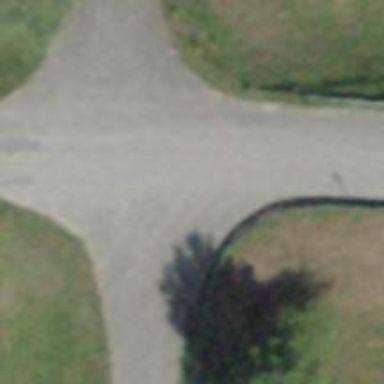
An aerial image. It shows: Unclassified road with asphalt surface. The track type is grade 1.